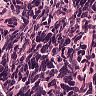
Metastatic tissue present: no